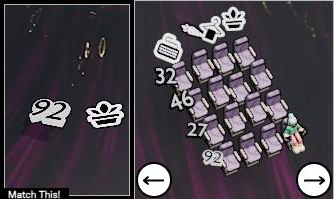
Task: seats
Answer: yes